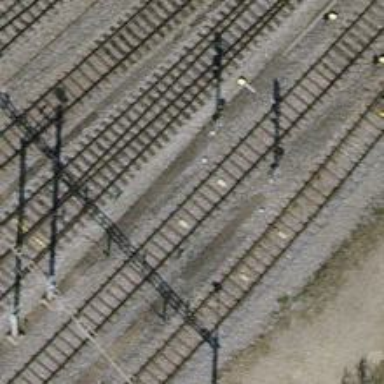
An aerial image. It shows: Railway yard with one track. The railway is electrified with contact line.